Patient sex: M
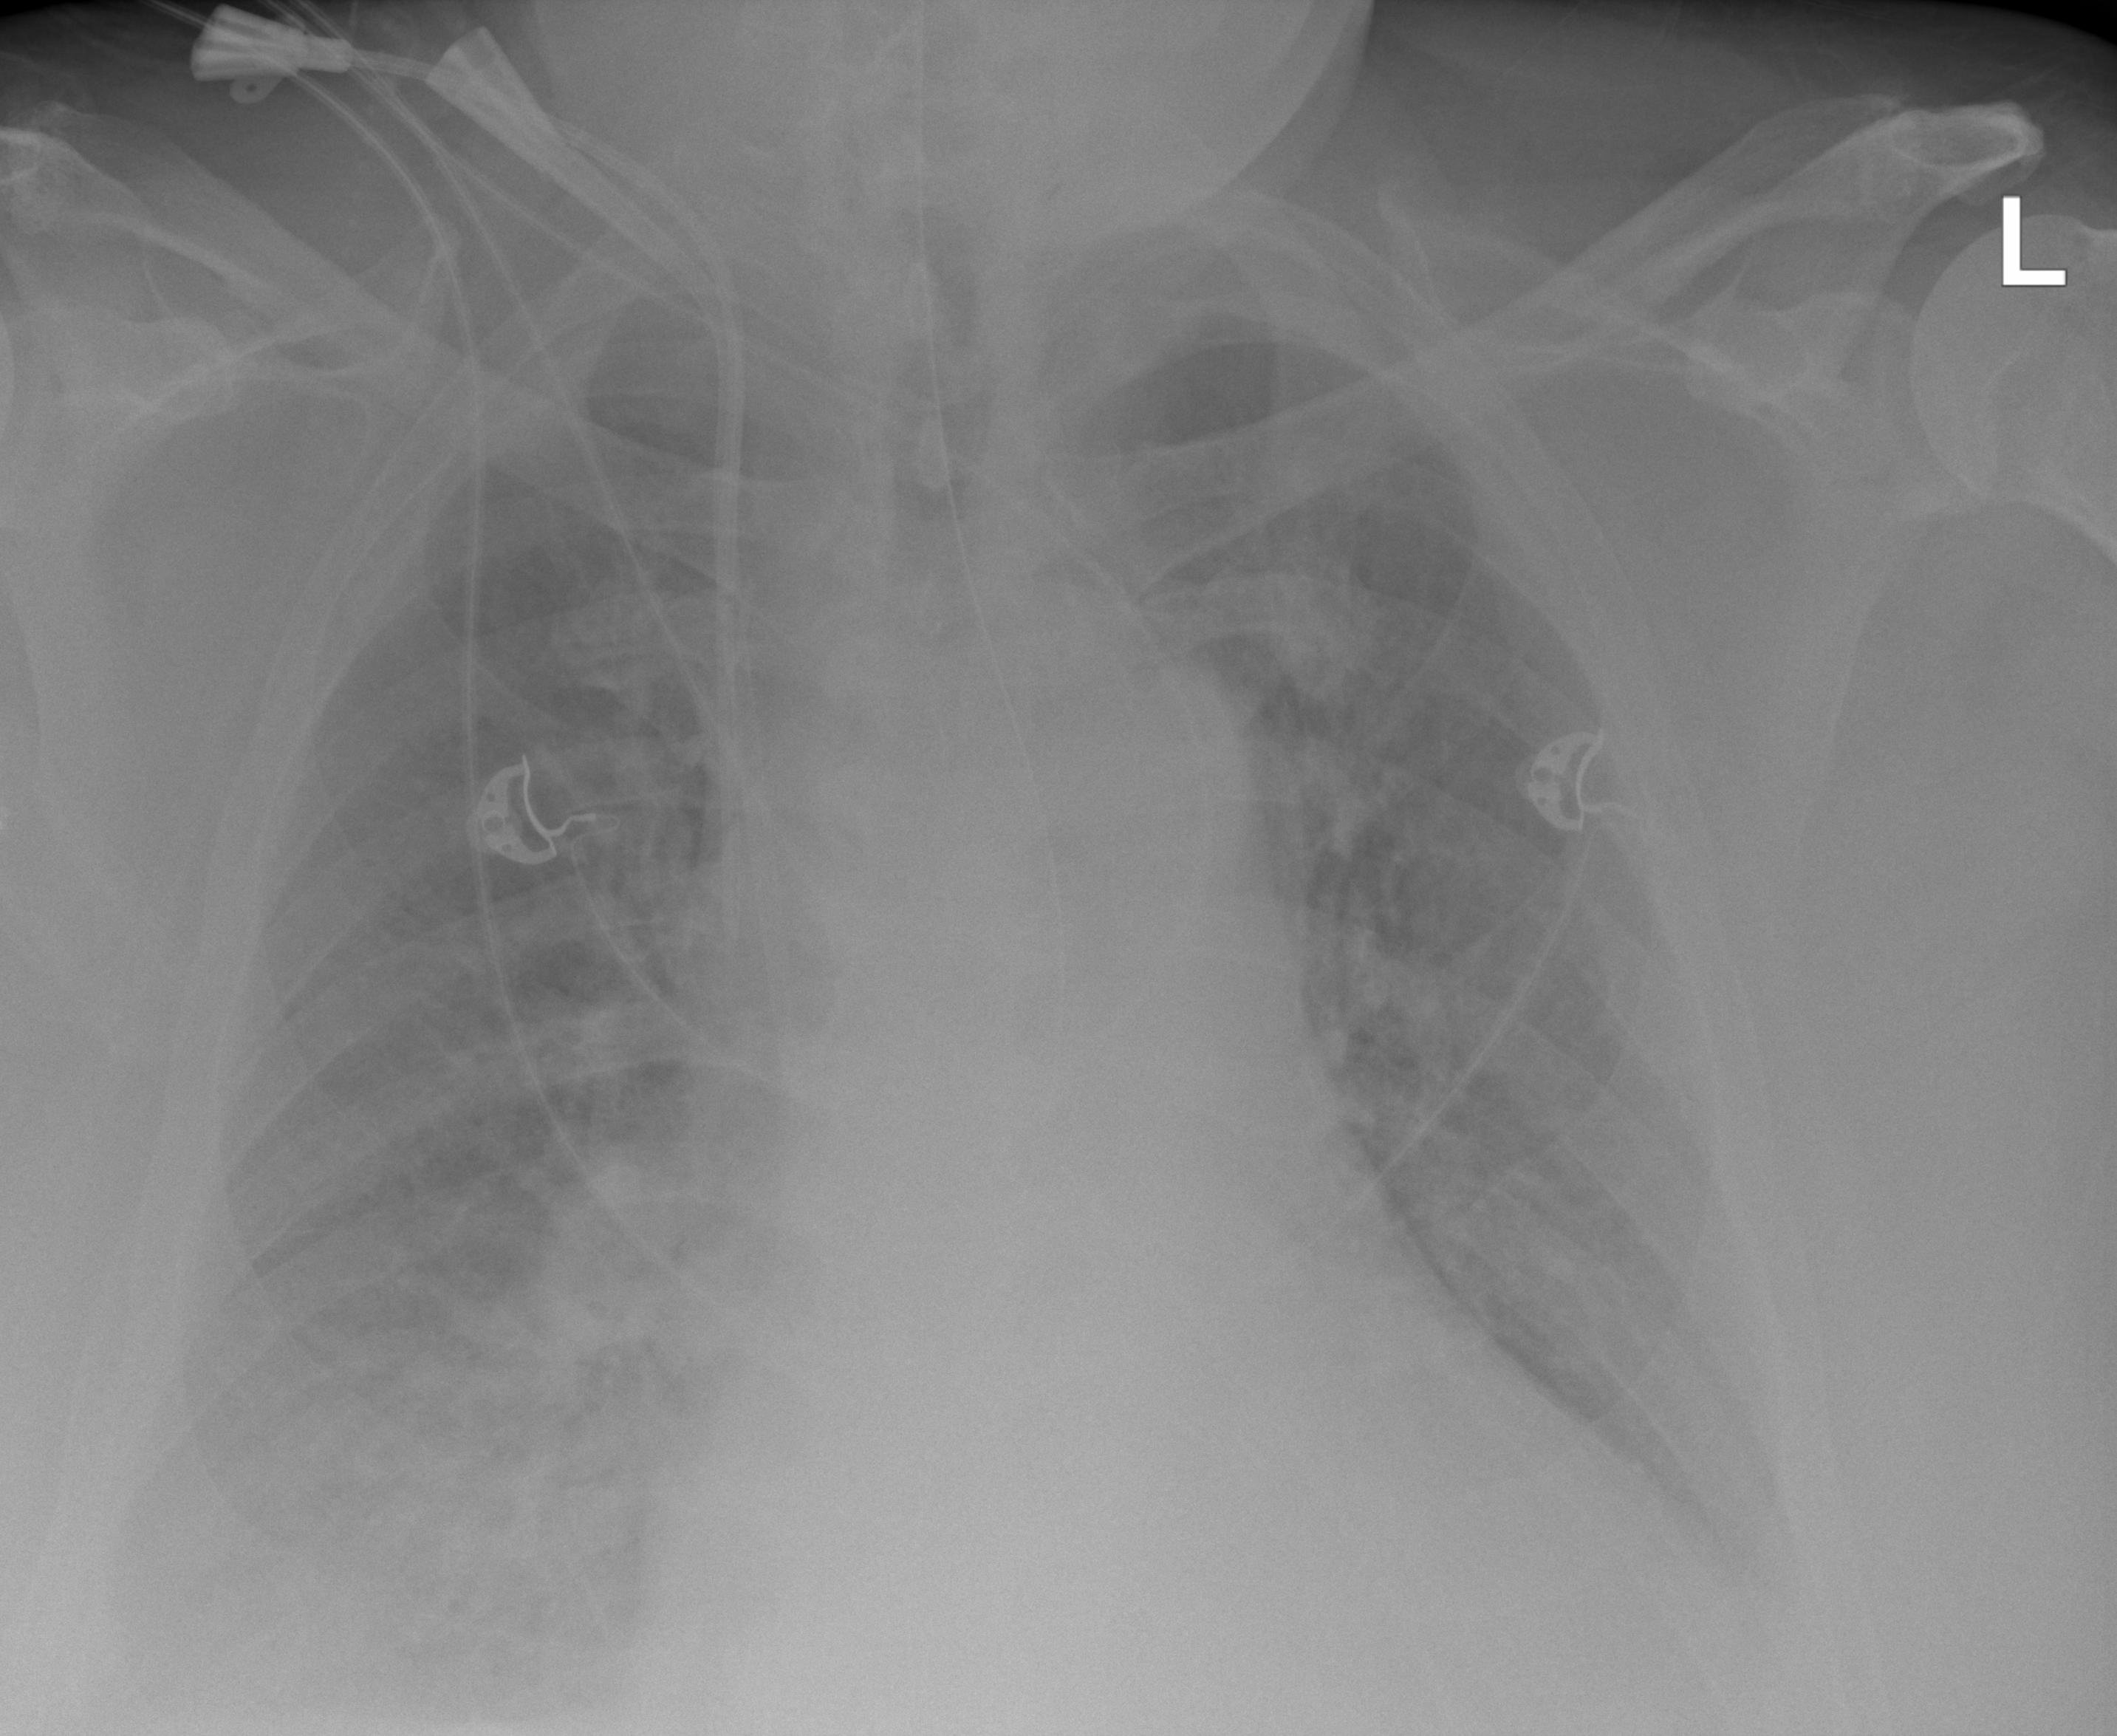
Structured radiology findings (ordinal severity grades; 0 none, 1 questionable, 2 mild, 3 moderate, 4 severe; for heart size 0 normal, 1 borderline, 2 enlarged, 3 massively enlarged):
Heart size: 2
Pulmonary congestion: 3
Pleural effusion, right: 3
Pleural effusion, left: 3
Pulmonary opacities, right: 2
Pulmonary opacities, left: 2
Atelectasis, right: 3
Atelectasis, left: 2